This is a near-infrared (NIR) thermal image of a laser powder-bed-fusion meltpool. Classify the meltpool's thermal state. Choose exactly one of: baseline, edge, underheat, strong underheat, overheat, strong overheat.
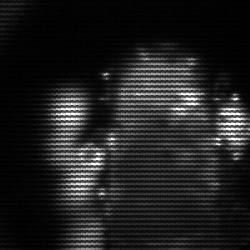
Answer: strong underheat